Aerial crown-view tile of a tropical tree (Barro Colorado Island, Panama), acquired 20250915:
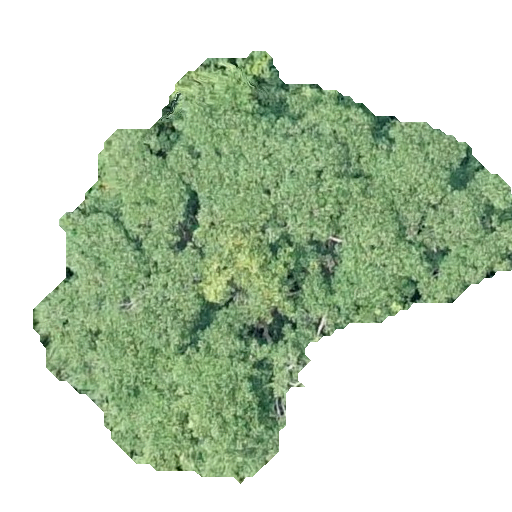
Species: Hura crepitans
GBIF accepted scientific name: Hura crepitans
Crown area: 175.715 m²